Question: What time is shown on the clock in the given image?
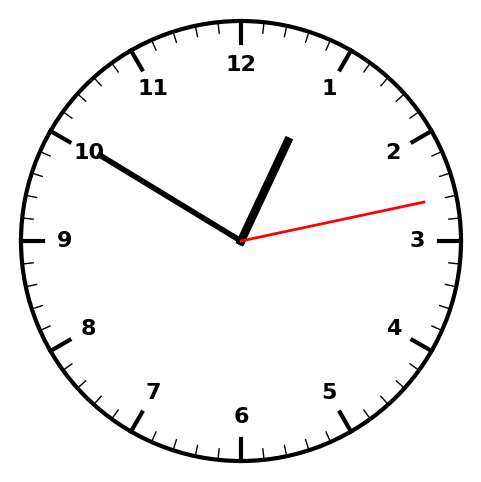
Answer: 12:50:13